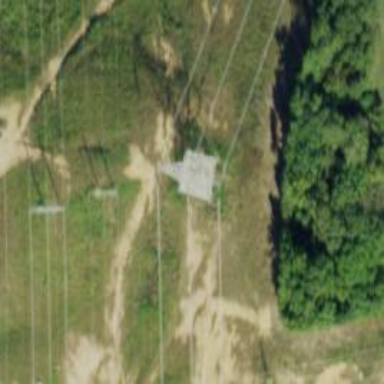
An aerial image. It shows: Lattice structure tower used for power transmission.